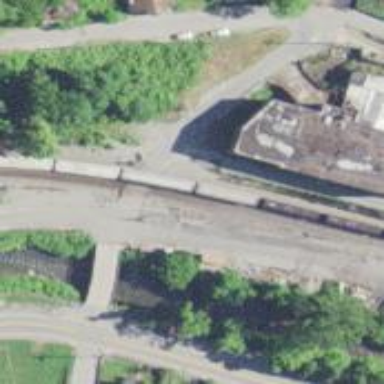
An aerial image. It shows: Level crossing along the railway.